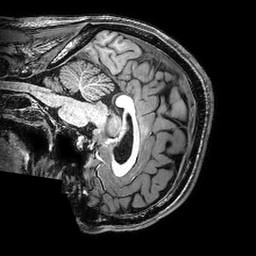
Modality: T1w
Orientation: sagittal
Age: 26
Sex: male
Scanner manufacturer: philips
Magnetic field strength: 3 T
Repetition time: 0.008408 s
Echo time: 0.00388 s